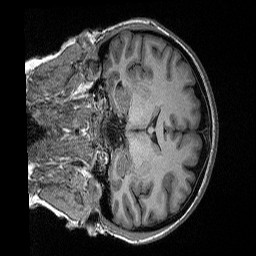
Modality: T1w
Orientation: coronal
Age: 43
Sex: female
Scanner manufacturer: siemens
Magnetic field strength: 3 T
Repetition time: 2.3 s
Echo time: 0.00298 s